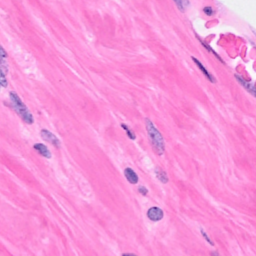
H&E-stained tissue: Breast